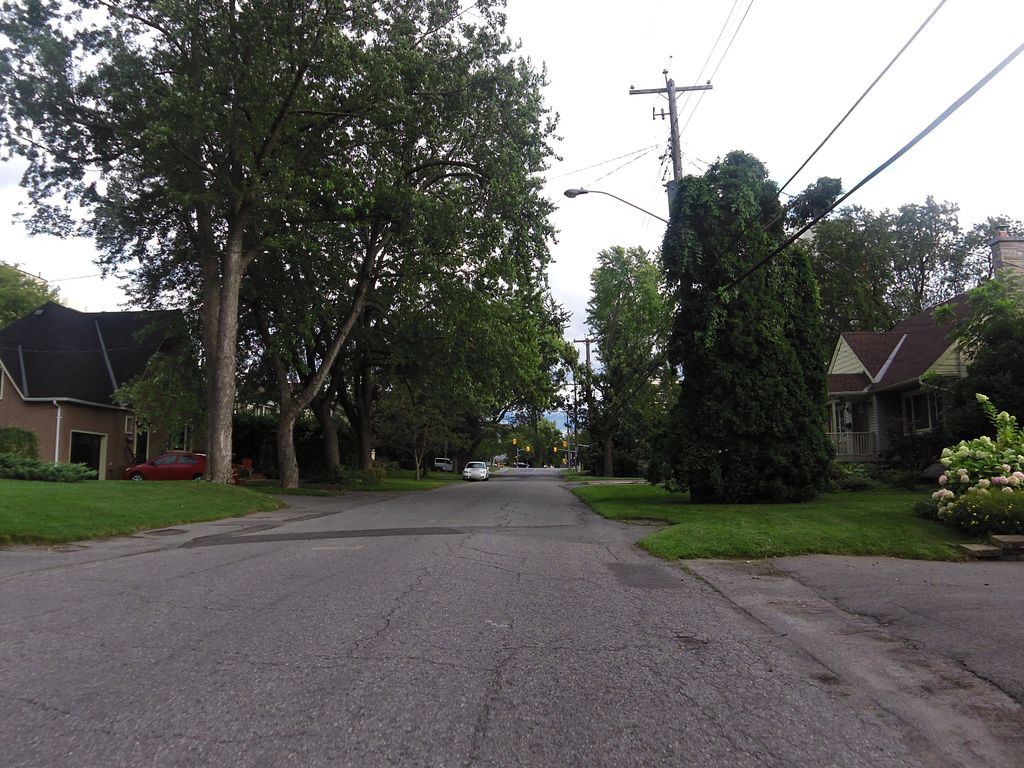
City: ottawa-gatineau